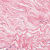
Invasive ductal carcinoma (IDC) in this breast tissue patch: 0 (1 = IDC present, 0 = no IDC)